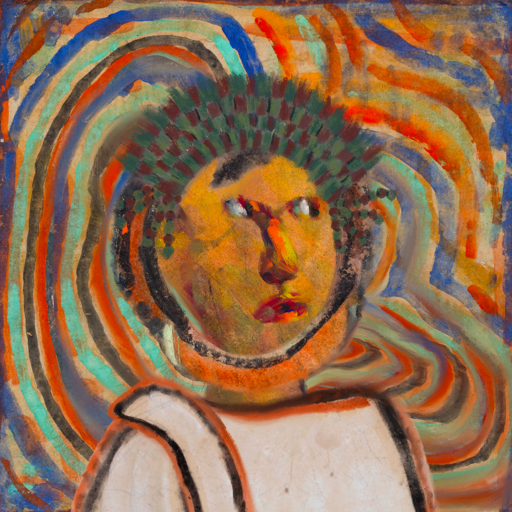
Background: Sisters, Head And Neck Side: Gypsy_Mother, Face Side: An_Impression, Bust: Roy_Bahadur, Hair Side: Childish, Head Accessory: After_Raid_Crown, Second Necklace: Blank, Necklace: Blank, Baby: Blank